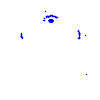
Particle: kaon